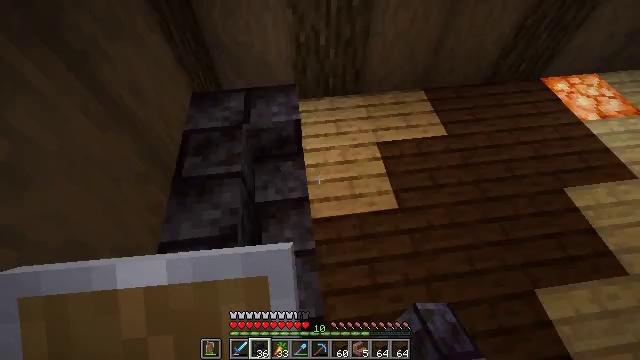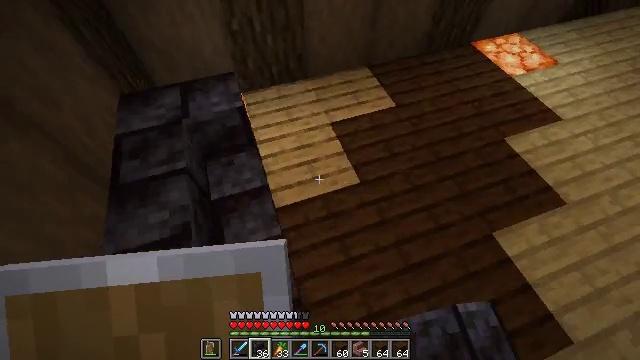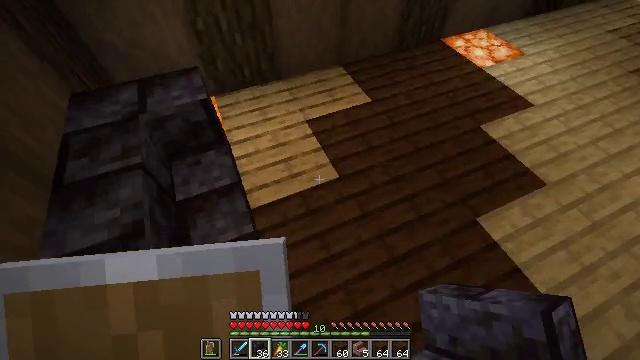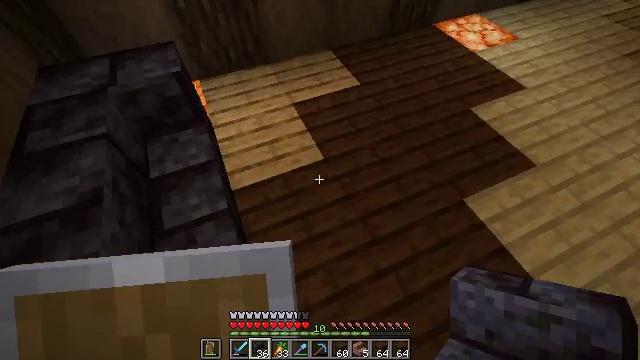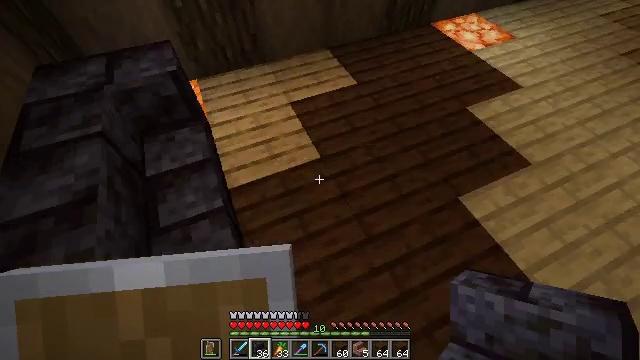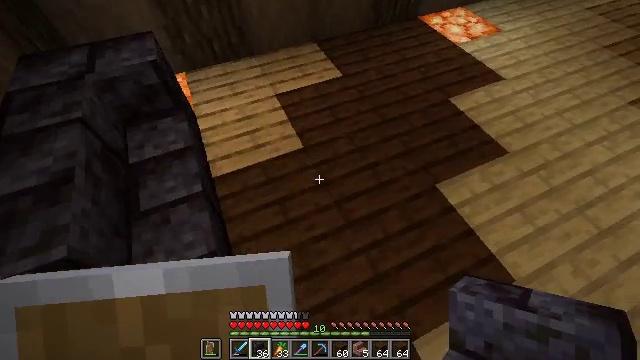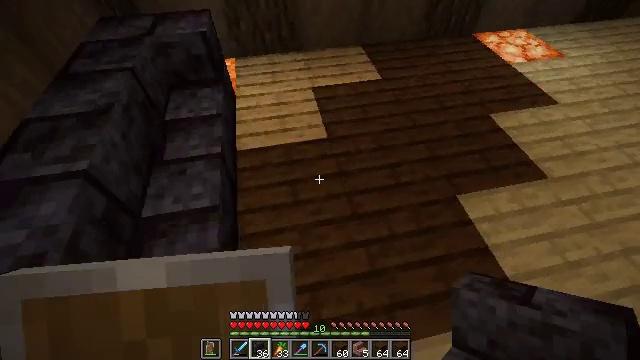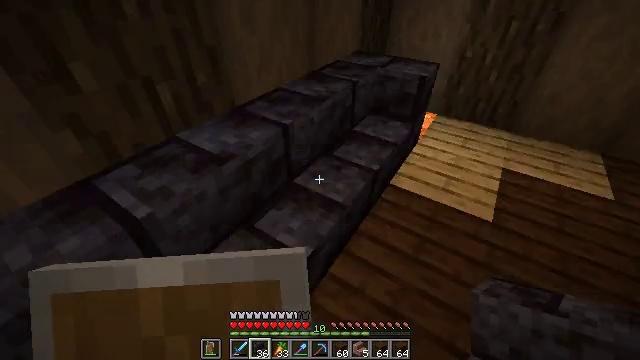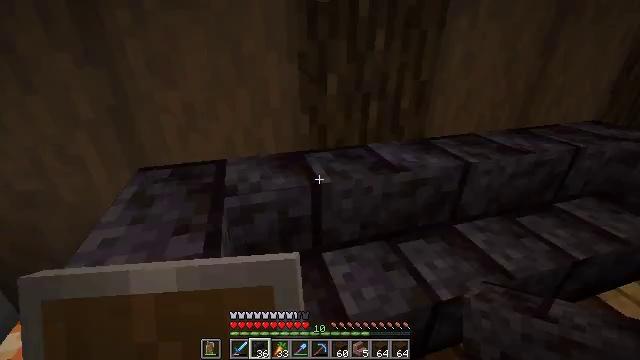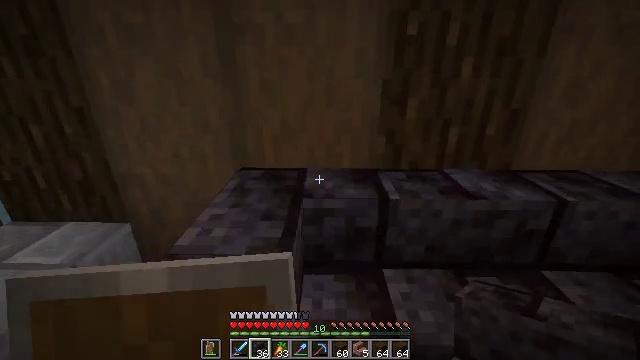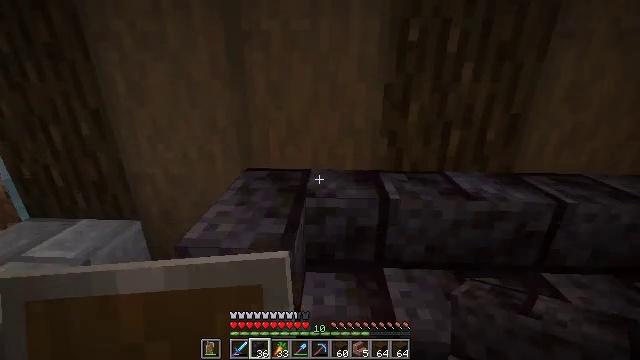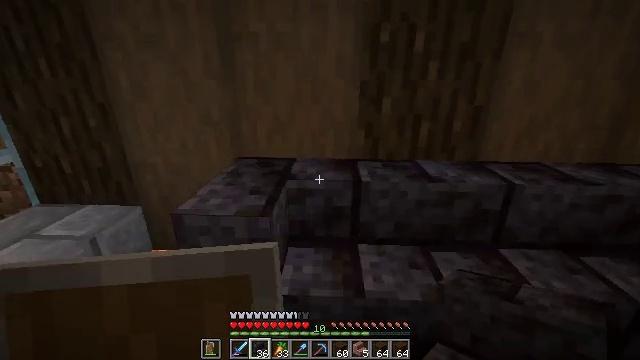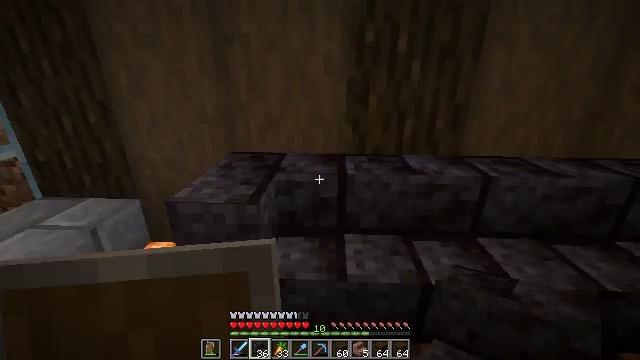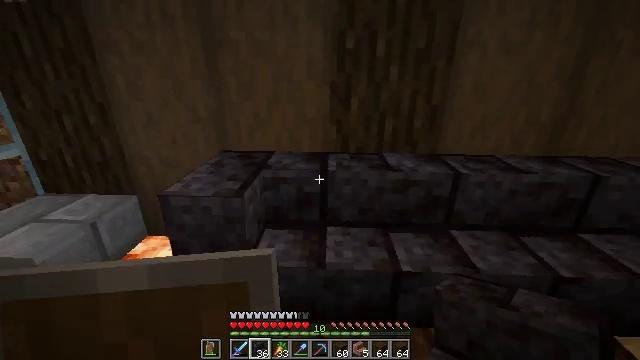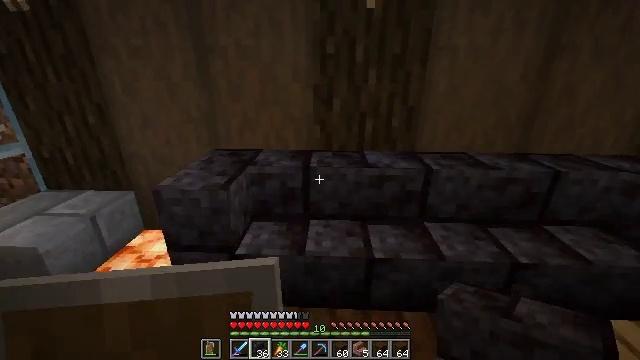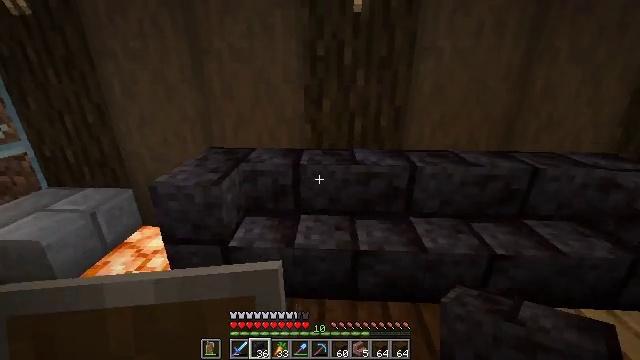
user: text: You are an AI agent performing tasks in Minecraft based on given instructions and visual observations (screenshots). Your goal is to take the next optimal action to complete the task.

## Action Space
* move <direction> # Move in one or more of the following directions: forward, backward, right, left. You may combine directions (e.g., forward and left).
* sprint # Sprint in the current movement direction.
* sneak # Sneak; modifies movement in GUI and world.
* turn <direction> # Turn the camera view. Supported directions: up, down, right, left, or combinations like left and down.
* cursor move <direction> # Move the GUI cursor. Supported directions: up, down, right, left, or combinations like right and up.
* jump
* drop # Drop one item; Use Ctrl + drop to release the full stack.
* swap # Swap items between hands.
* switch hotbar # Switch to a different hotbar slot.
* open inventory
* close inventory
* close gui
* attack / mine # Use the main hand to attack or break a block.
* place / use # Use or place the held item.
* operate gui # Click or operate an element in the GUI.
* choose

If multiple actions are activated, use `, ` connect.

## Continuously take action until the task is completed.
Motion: motion action
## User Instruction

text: Open the crafting table and make a dark oak fence.
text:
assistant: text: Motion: move back and move right, turn right
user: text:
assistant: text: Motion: move back and move right, turn right and up
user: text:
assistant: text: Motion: move back and move right
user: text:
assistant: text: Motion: move back and move right
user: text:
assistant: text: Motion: move back and move right
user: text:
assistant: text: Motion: move back and move right, turn left and up
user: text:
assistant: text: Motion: move back and move right, turn left and up
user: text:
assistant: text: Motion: move back and move right, turn left and up
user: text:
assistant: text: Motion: move back and move right, turn left and up
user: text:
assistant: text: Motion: move back and move right, turn left
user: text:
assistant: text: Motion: move back and move right
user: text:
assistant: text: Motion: move back and move right
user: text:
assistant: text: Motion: move back and move right
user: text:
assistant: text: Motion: move back and move right
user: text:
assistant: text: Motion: move back and move right
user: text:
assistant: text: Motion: move back and move right
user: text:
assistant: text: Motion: move back
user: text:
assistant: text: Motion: move back
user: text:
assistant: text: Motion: move back
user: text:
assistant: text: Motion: move back, turn right
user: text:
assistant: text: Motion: move back, turn right and down
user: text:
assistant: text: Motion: move back, turn right and down
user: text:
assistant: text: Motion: move back, turn right
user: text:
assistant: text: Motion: no_op
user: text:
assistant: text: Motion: no_op
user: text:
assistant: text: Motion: move forward and move left
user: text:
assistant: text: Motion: move forward and move left
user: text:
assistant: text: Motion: move forward and move left
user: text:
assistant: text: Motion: move forward and move left
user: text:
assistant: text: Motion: move forward